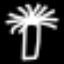
Label: palm tree